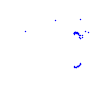
Particle: proton